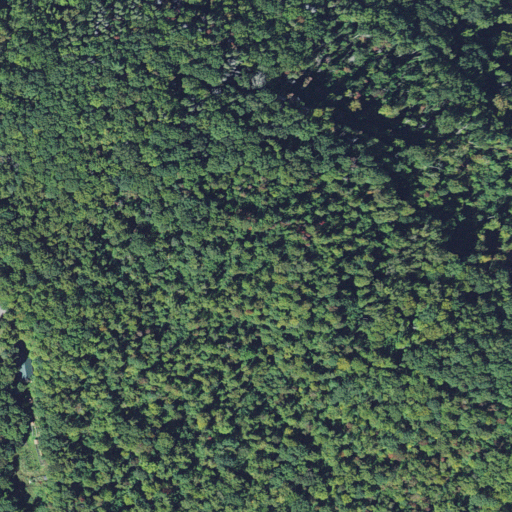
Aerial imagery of mountain in North Carolina named Garren Mountain containing deciduous forest and mixed forest